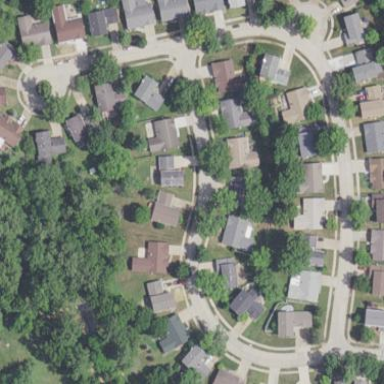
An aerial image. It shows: Residential area composed of single-family homes.